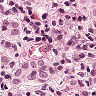
Metastatic tissue present: yes